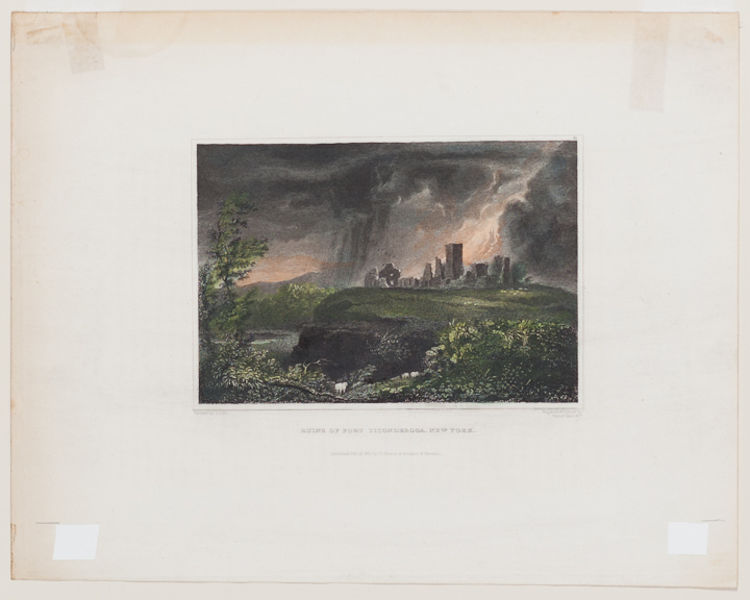
Titel: Ruins of Fort Ticonderoga, New York
Künstler: Fenner Sears and Company
Standort: Amherst (Massachusetts, USA)
Institution: Mead Art Museum, Amherst College
Schlagwörter: gray, painting, print, clouds, sky, hill, landscape, mountain, mountains, trees, grass, plants, castle, ruins, graphic, illustration, romantic, storm, small, city, buildings, engraving, rain, thunder, animal, cow, fire, lamb, flames, lightning, evil, weg, skyscraper, prints, e, 19th century, s, destruction, d, mountians, asd, fun, tape, r, f, loud, lightening, a, graves, hilltop, rt, dostorm, fasd, ff, fasdg, ehhj, htj, hrew2, egkigtda13t]80p8iyt4r